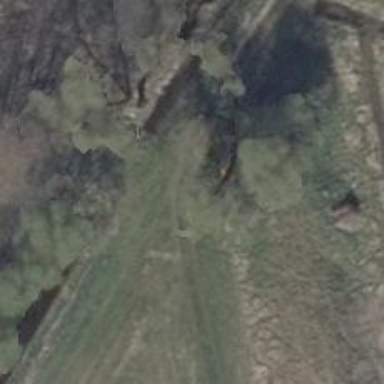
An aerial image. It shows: Rough grass track with very poor level of smoothness.